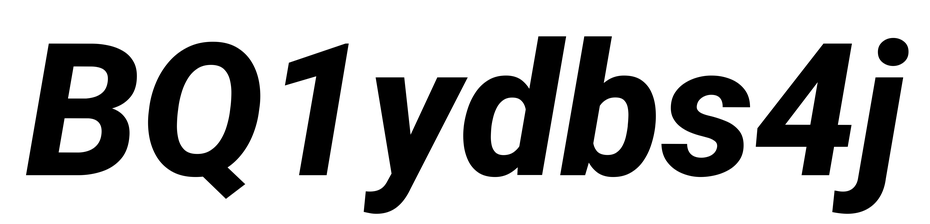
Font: Roboto-Italic_ExtraBold_Italic